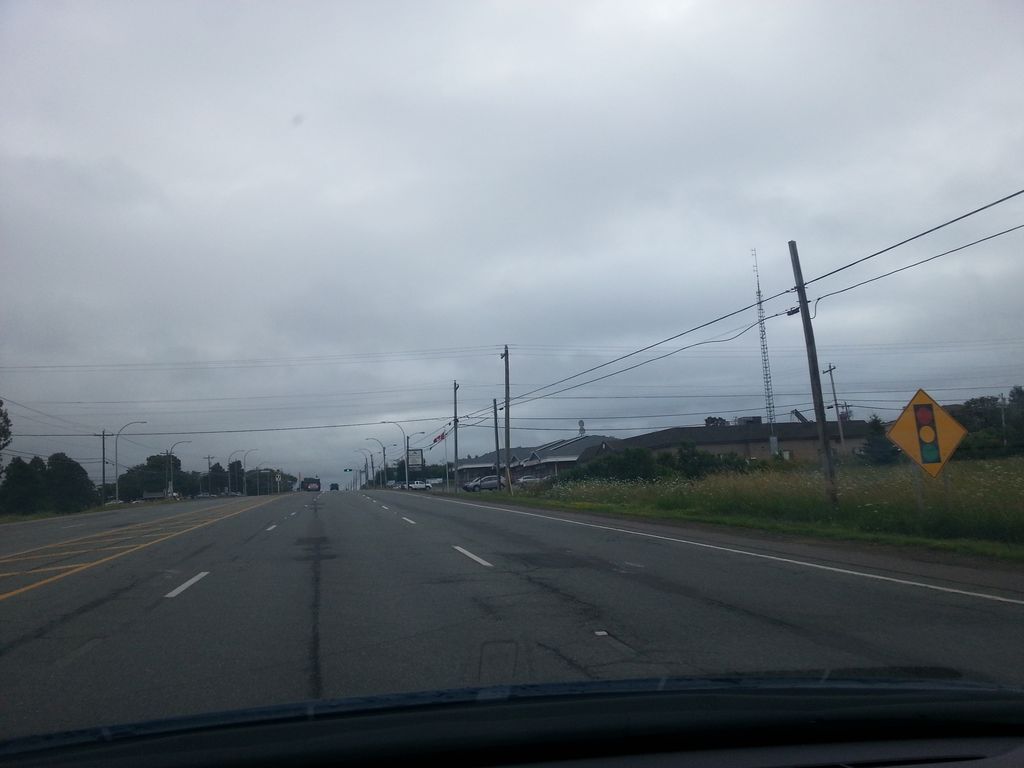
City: charlottetown